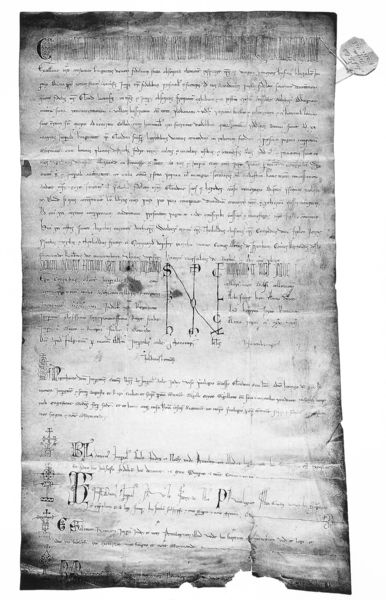
Titel: Heinrich VI. für Glando von Lucca (BB 567): Übernahme grafischer Elemente in einer notariellen Beglaubigung.
Institution: Tarpea, Staatsarchiv zu Lucca, Diplomatico
Schlagwörter: weiß, schwarz, zeichnung, alt, schrift, papier, buch, seite, text, kunst, buchseite, fragment, pergament, arabisch, plan, siegel, urkunde, handschrift, dokument, erklärung, erzählung, majuskel, codex, manuskript, scan, faksimile, großbuchstabe, niederschrift, mauskript, gebrauct